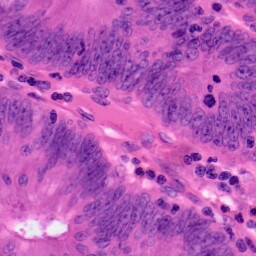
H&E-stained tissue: Colon